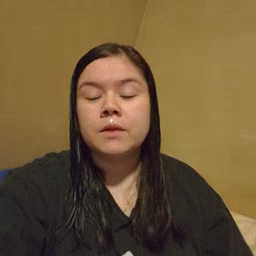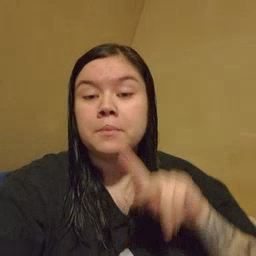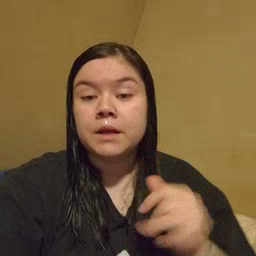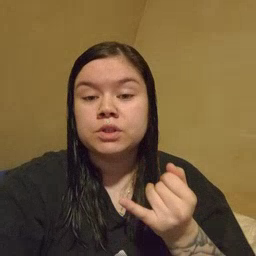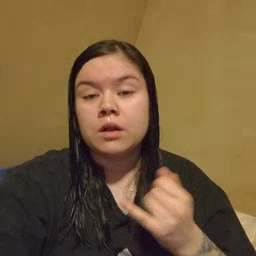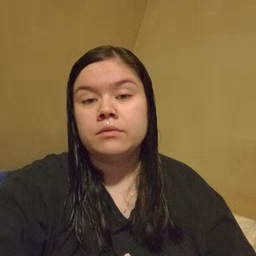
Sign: pajamas